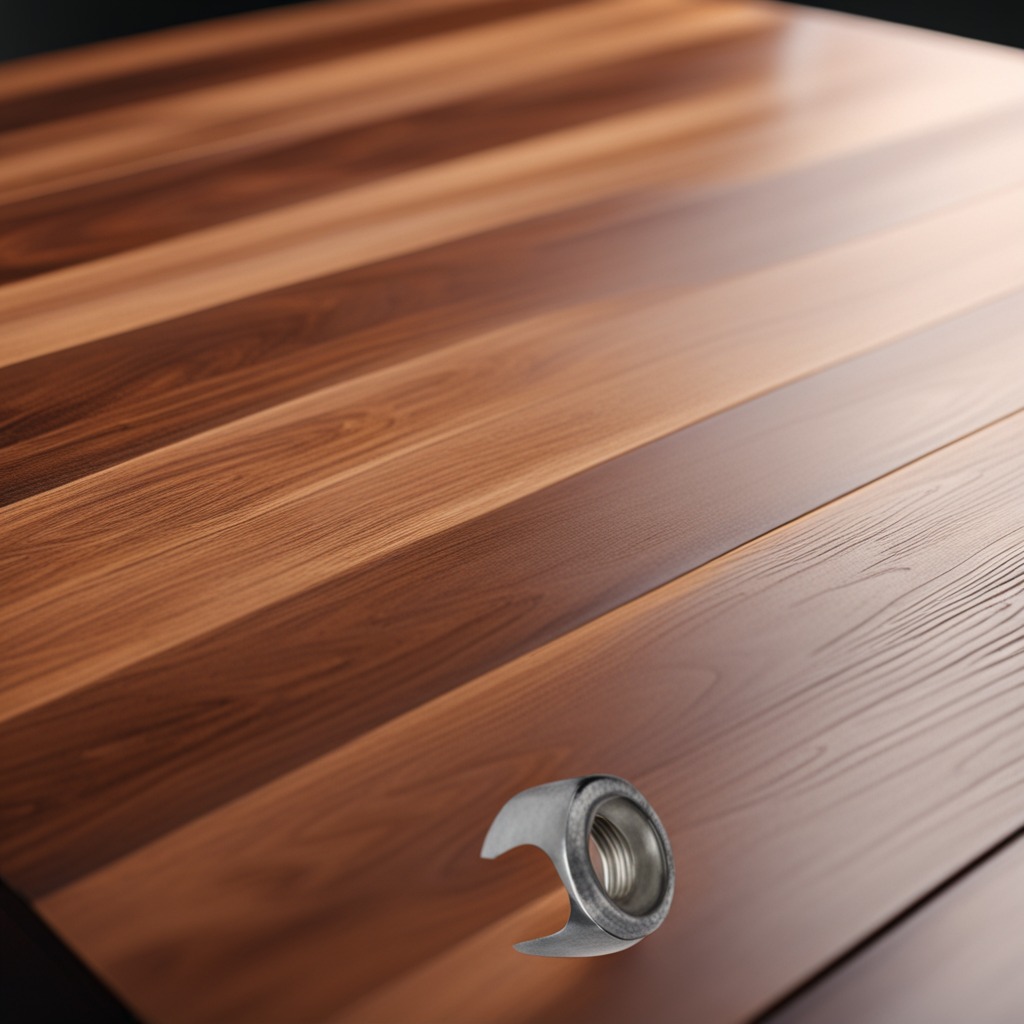
A metal nut is lying on a wooden table in a carpentry studio.